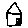
Label: house